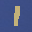
Label: 1